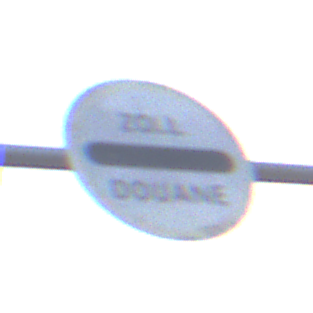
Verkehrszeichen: Zollstelle
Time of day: SunriseSunset
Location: Outdoor (Urban)
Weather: Clear
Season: NotSpecified
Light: Natural